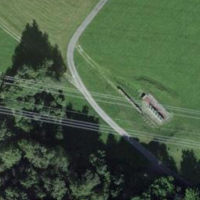
EUNIS habitat code: 44
Species observed at this site:
Buteo buteo
Erithacus rubecula
Turdus merula